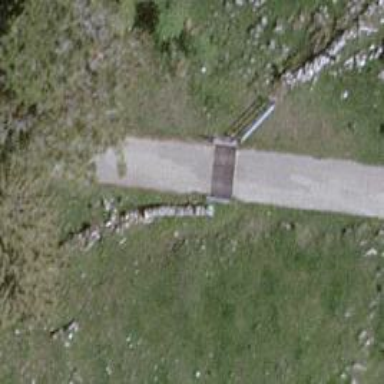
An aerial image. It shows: Cattle grid.